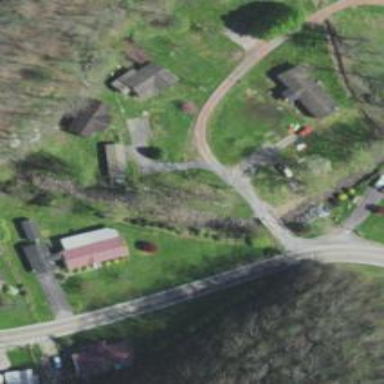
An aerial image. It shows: Residential road with bridge.